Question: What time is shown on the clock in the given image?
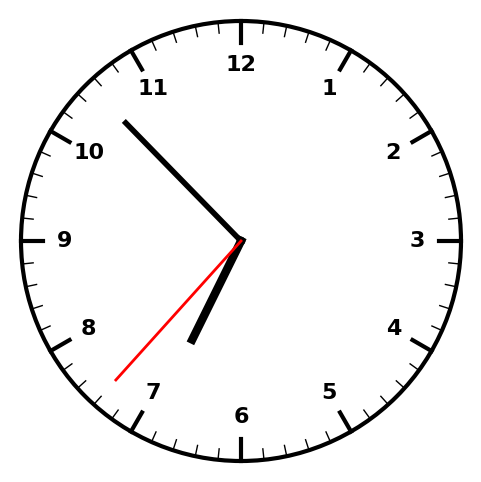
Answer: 06:52:37